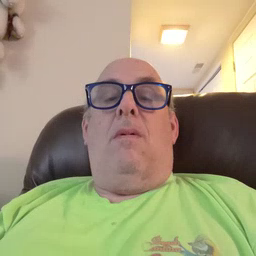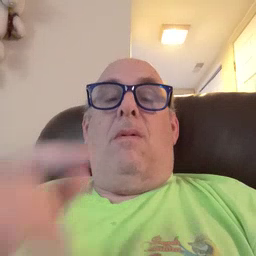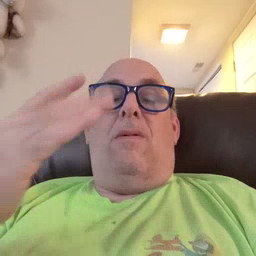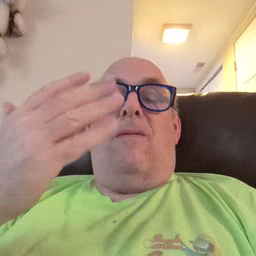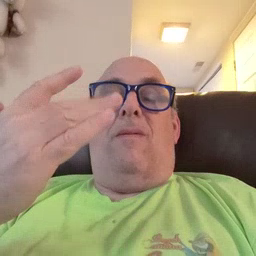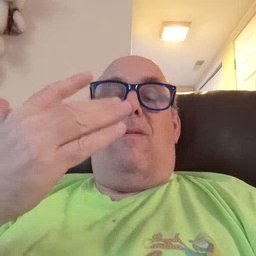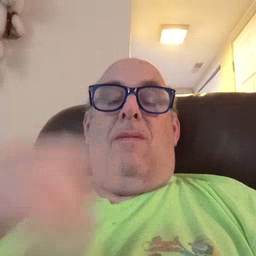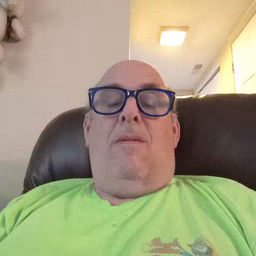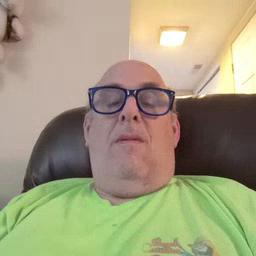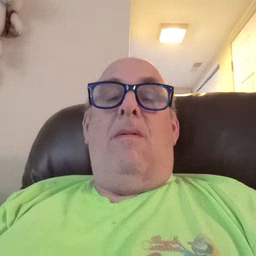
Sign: finger